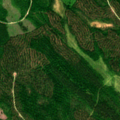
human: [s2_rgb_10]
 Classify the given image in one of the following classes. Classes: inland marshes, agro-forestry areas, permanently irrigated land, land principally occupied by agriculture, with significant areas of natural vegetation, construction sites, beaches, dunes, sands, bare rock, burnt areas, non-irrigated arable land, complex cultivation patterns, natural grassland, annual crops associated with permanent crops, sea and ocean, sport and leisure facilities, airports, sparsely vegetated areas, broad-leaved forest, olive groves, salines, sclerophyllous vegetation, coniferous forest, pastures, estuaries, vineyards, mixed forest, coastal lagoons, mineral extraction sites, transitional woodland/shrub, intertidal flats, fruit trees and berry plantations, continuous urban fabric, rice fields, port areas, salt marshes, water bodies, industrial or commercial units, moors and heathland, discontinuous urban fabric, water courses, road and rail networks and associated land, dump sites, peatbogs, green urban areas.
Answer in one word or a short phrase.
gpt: coniferous forest, mixed forest